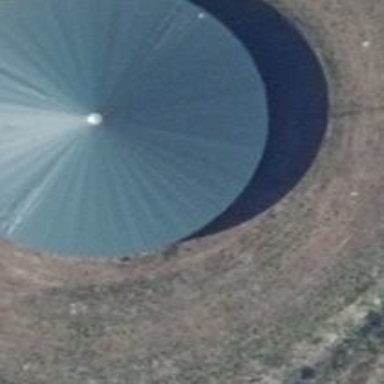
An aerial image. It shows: Building with round covered reservoir that serves as power generator.